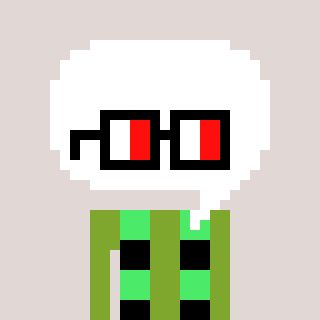
a pixel art character with square glasses with black frames and red eyes, a speech bubble-shaped head and a slimegreen-colored body on a warm background